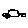
Label: car